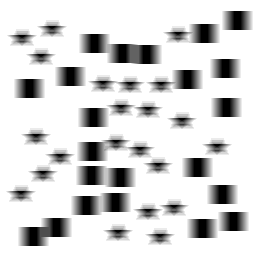
Squares: 22
Triangles: 0
Stars: 22
Total shapes: 44